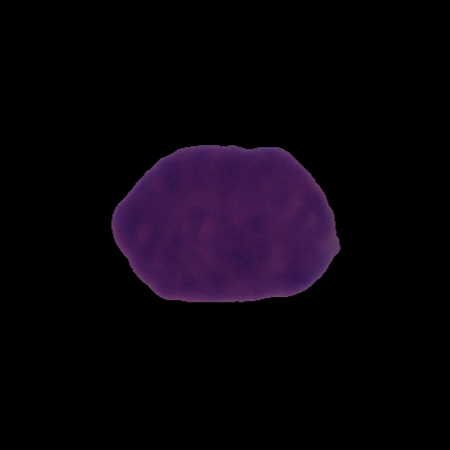
Label: cancer